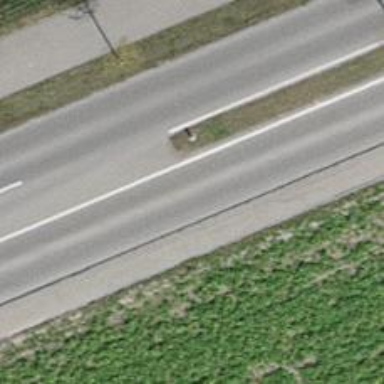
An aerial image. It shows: Asphalt road classified as primary highway.